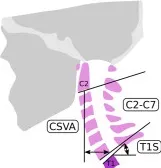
Spinal alignment evaluation. Sagittal spino-pelvic parameters (A-C) for the assessment of the alignment [A-C adopted from Lafage et al. ]: pelvic parameters measured were PI, PT, and SS. Regional spinal parameters included PI-LL mismatch, LL, and TK. Global alignment was assessed linearly by SVA and the angular measurements of T1SPI, T9SPI, and TPA. Cervical parameters were composed of T1 slope, C2-C7 cervical lordosis, and C2-C7 SVA.
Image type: radiology (ct)